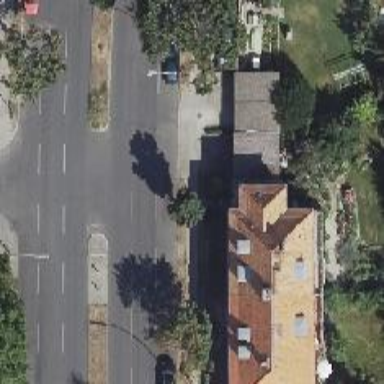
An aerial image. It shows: Residential road with asphalt surface.